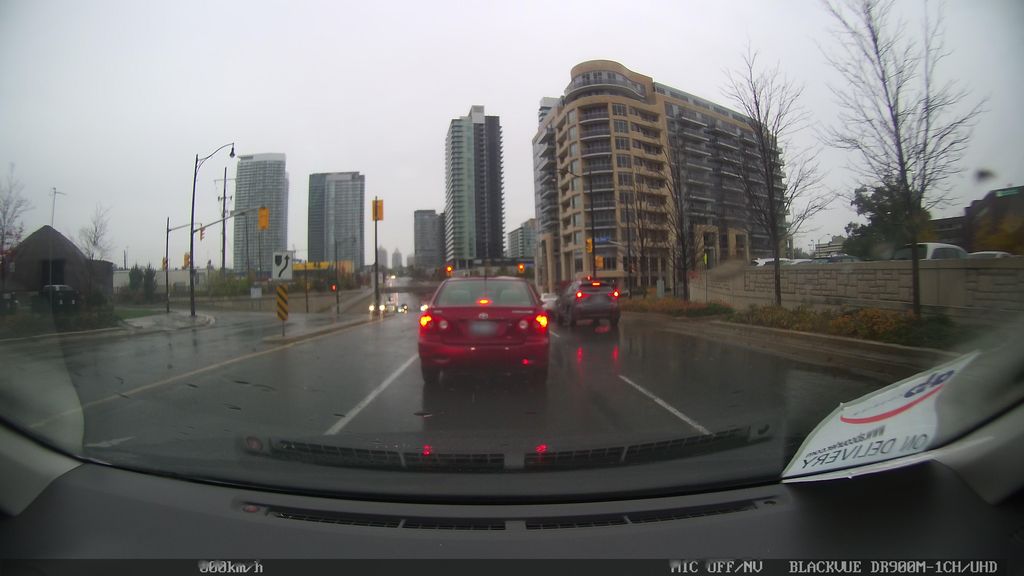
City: toronto